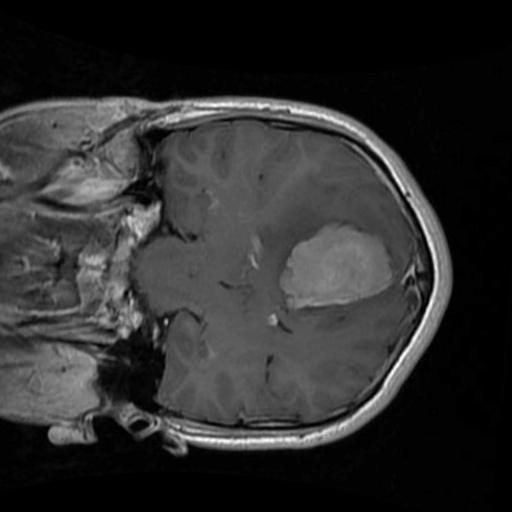
Label: brain_menin